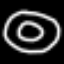
Label: donut